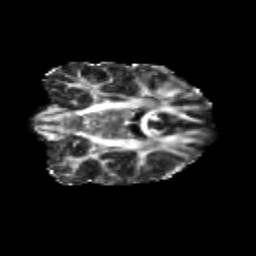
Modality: FA
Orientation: coronal
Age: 26
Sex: female
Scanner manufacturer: siemens
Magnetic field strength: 3 T
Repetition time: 3.5 s
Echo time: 0.113 s